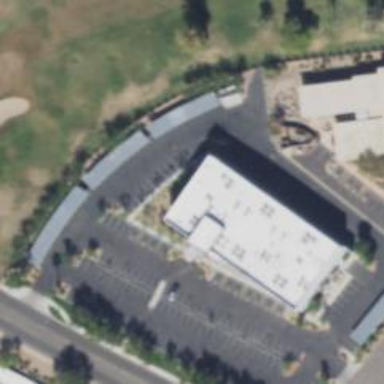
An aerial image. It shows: Healthcare clinic.